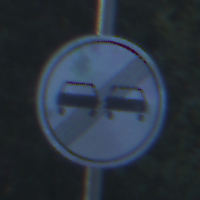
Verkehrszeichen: EndeUeberholverbot
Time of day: SunriseSunset
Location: Outdoor (RoadRail)
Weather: Clear
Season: NotSpecified
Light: Natural